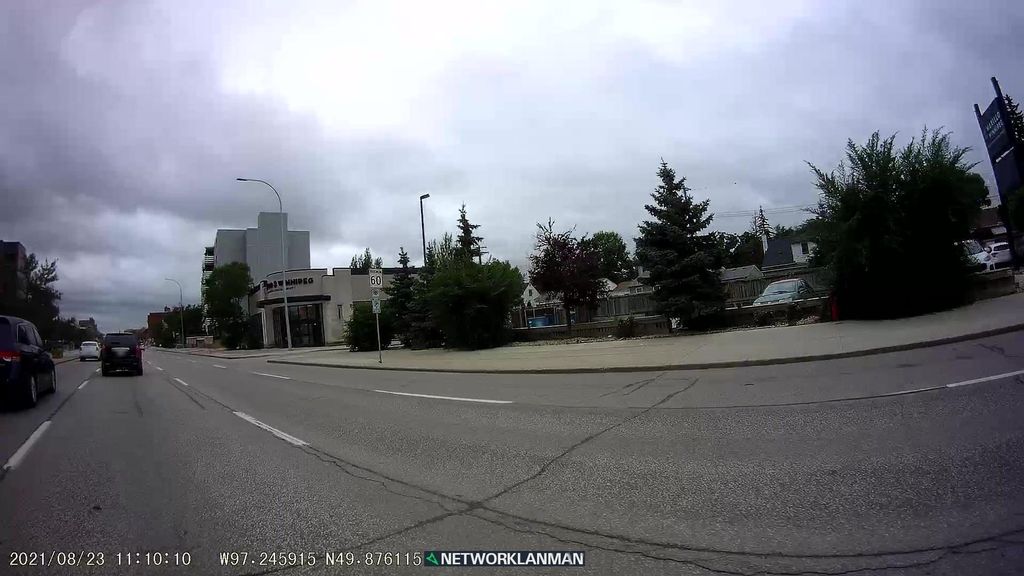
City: winnipeg